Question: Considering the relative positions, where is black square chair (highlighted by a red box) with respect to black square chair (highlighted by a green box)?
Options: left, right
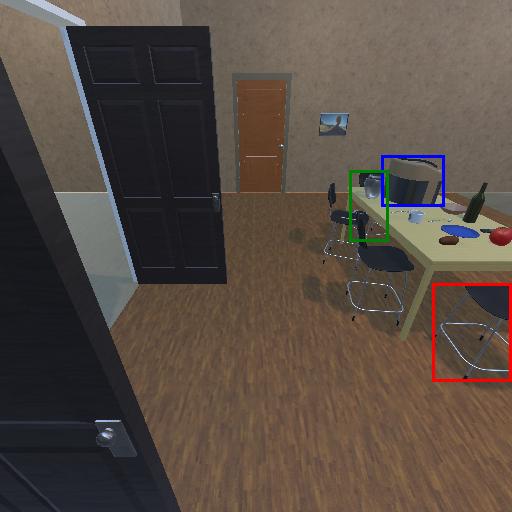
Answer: left